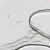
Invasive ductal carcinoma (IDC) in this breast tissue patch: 0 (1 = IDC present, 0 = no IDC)